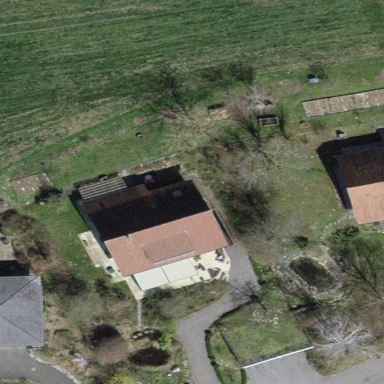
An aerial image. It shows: Detached building.